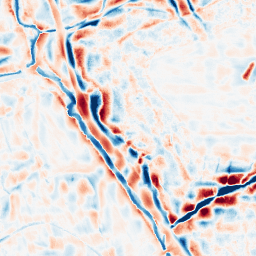
Category: wavelet
Decomposition family: wavelet_dwt
Decomposition parameters: wavelet: coif2
level: 4
Upsampling method: sinc_hamming
Upsampling parameters: scale: 2
kernel_size: 16
Upsampling scale: 2